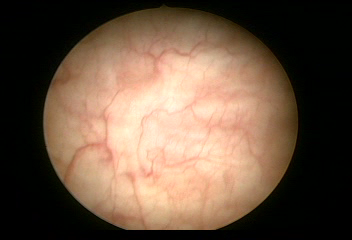
Modality: WLC
Class: Normal mucosa
Bladder cancer association: No